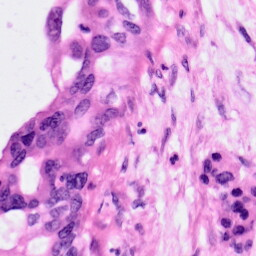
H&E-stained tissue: Pancreatic